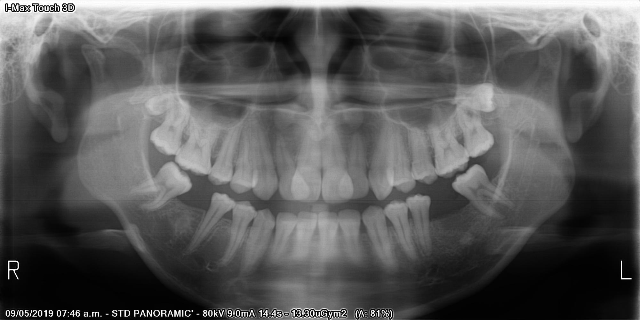
adult